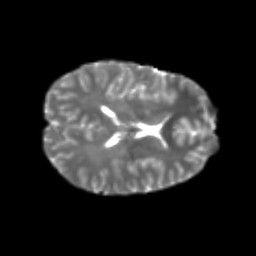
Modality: T2w
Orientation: axial
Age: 22
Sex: female
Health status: healthy
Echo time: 0.074 s